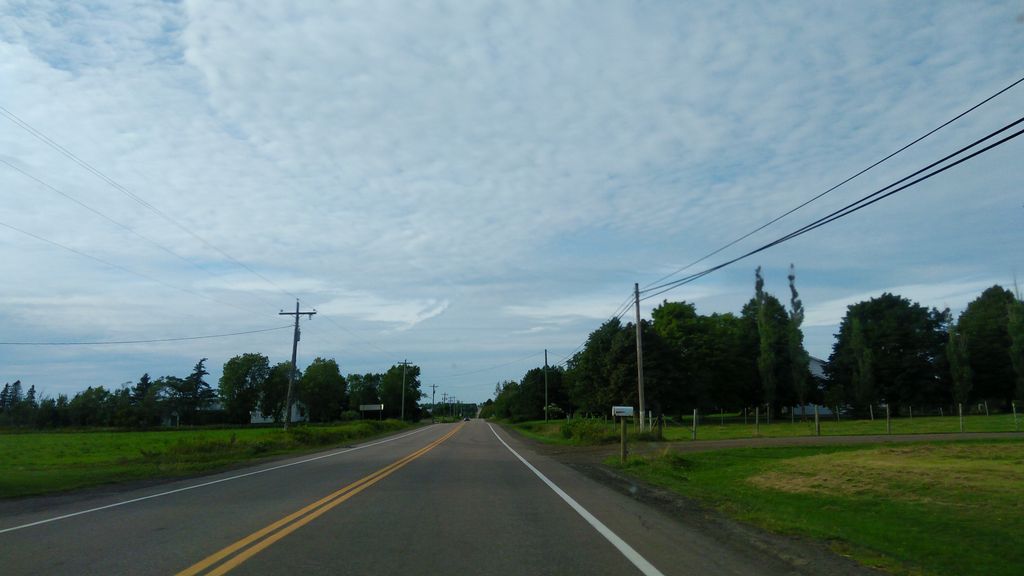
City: charlottetown